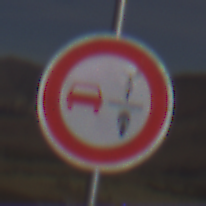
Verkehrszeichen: VerbotUeberholenEinspurigeFahrzeuge
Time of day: MorningAfternoon
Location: Outdoor (Nature)
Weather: PartlyCloudy
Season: NotSpecified
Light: Natural